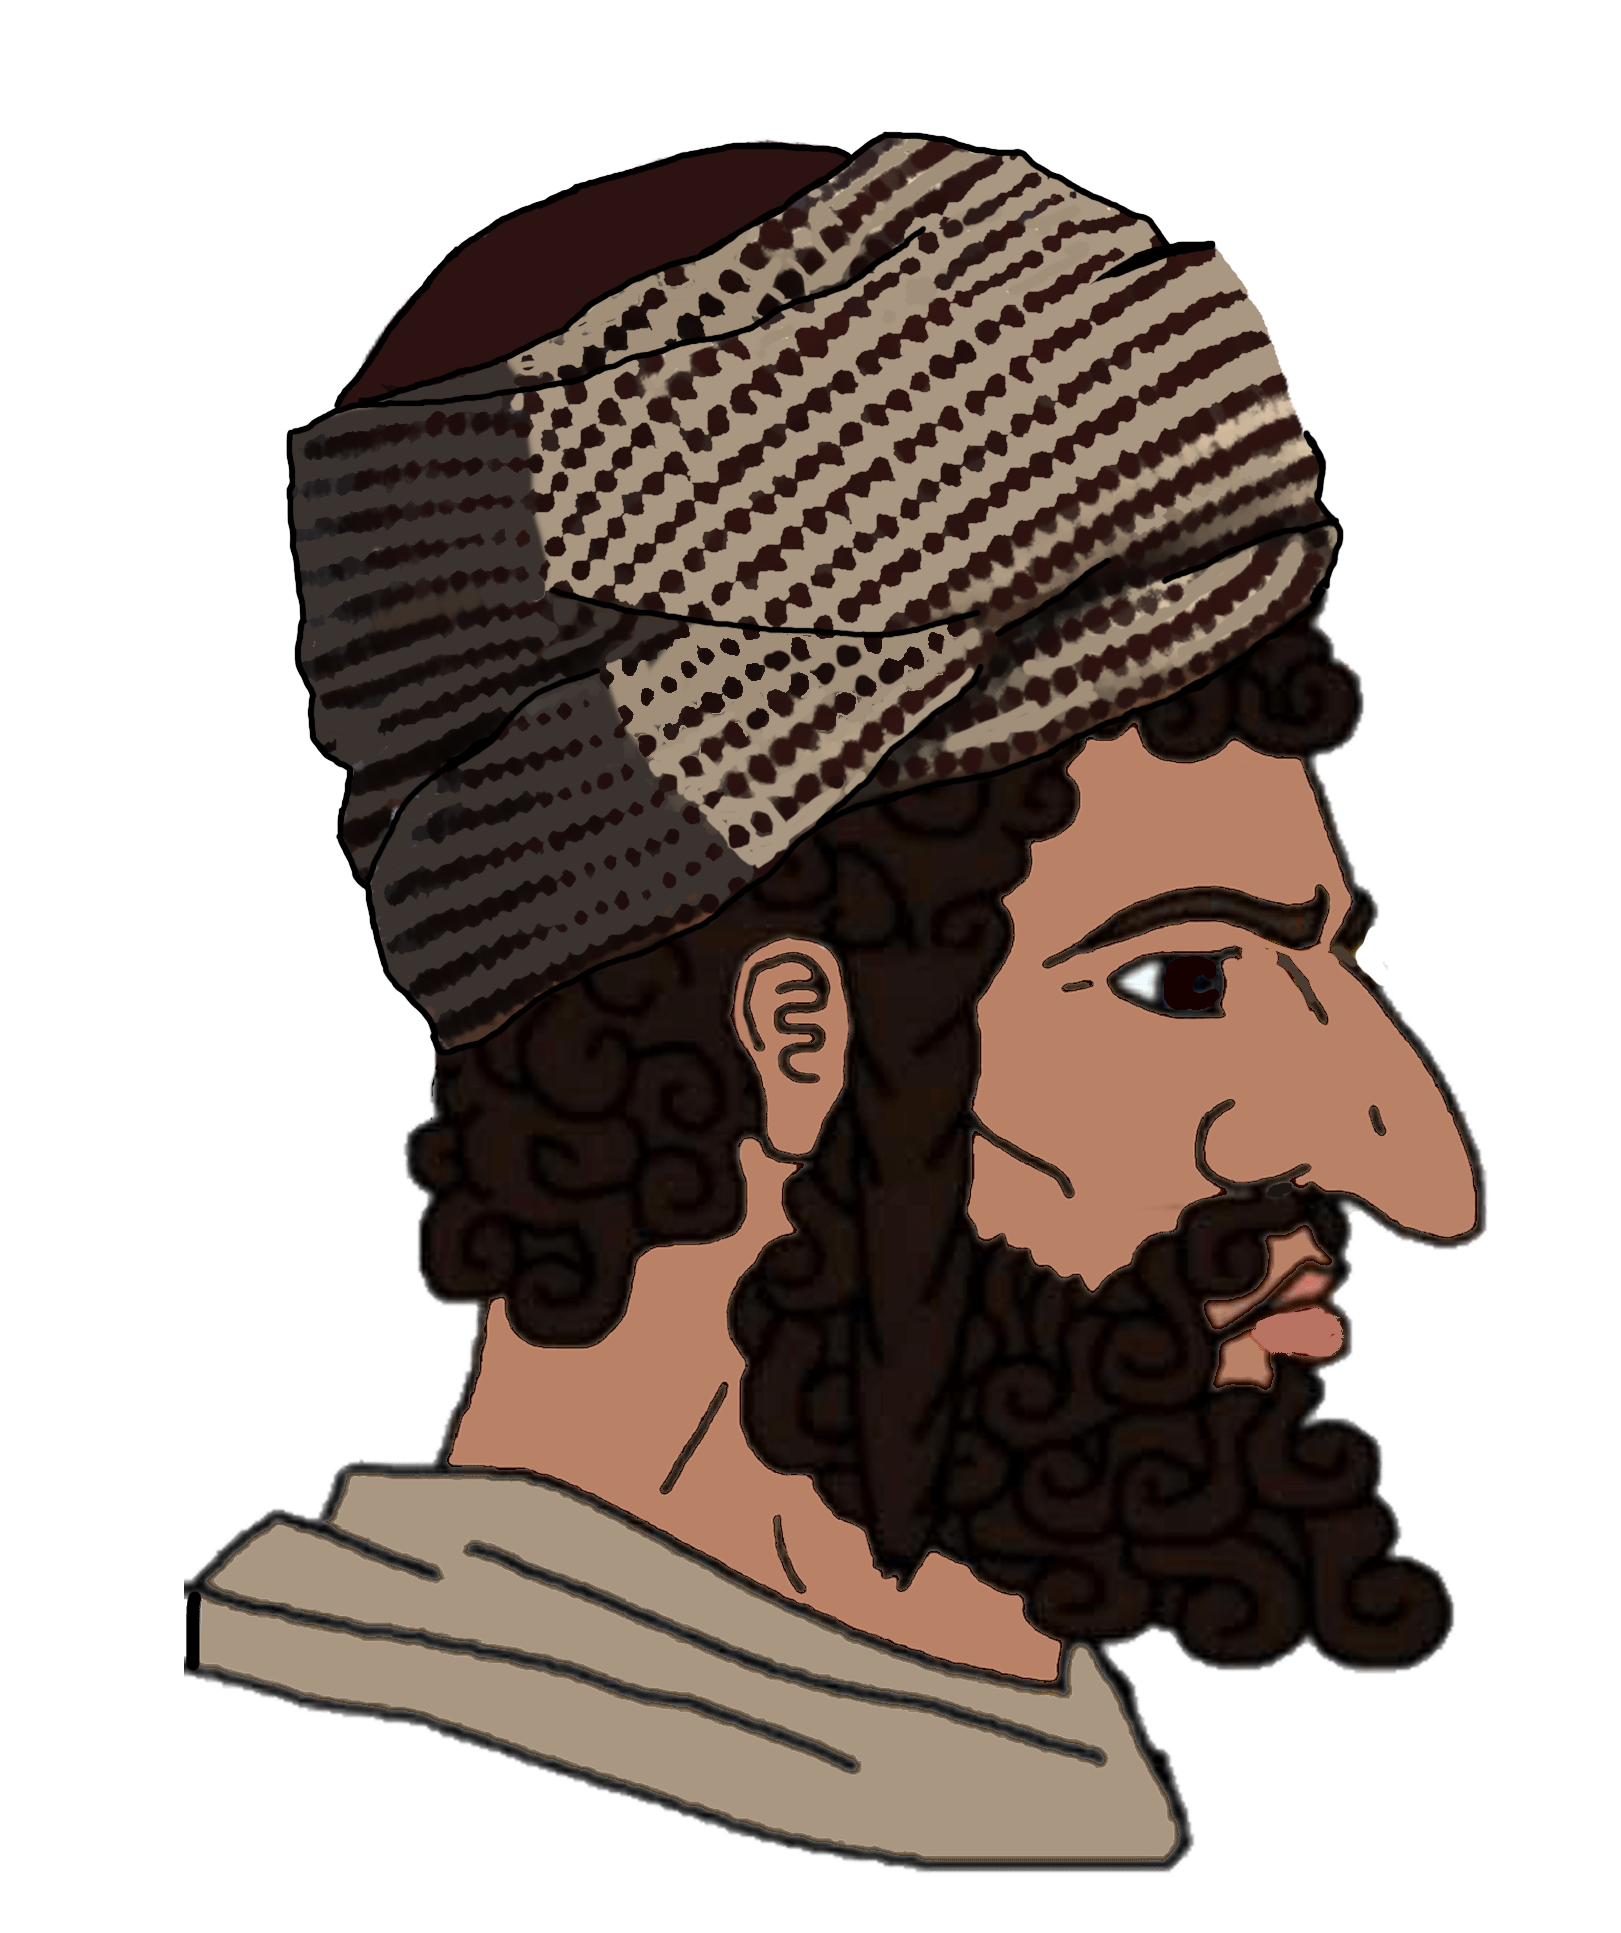
Label: 4_Yes_Chad